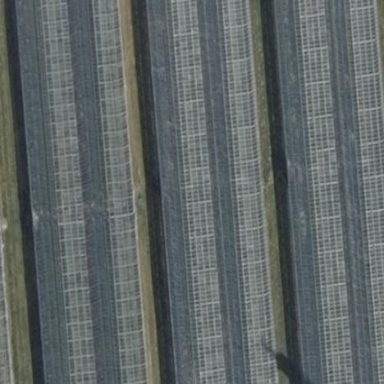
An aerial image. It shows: Greenhouse.